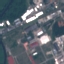
Land use / land cover class: Industrial